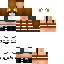
A female human skin with medium skin, wearing brown long hair dressed in a blue hoodie and black shorts, featuring a closed mouth.